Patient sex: M
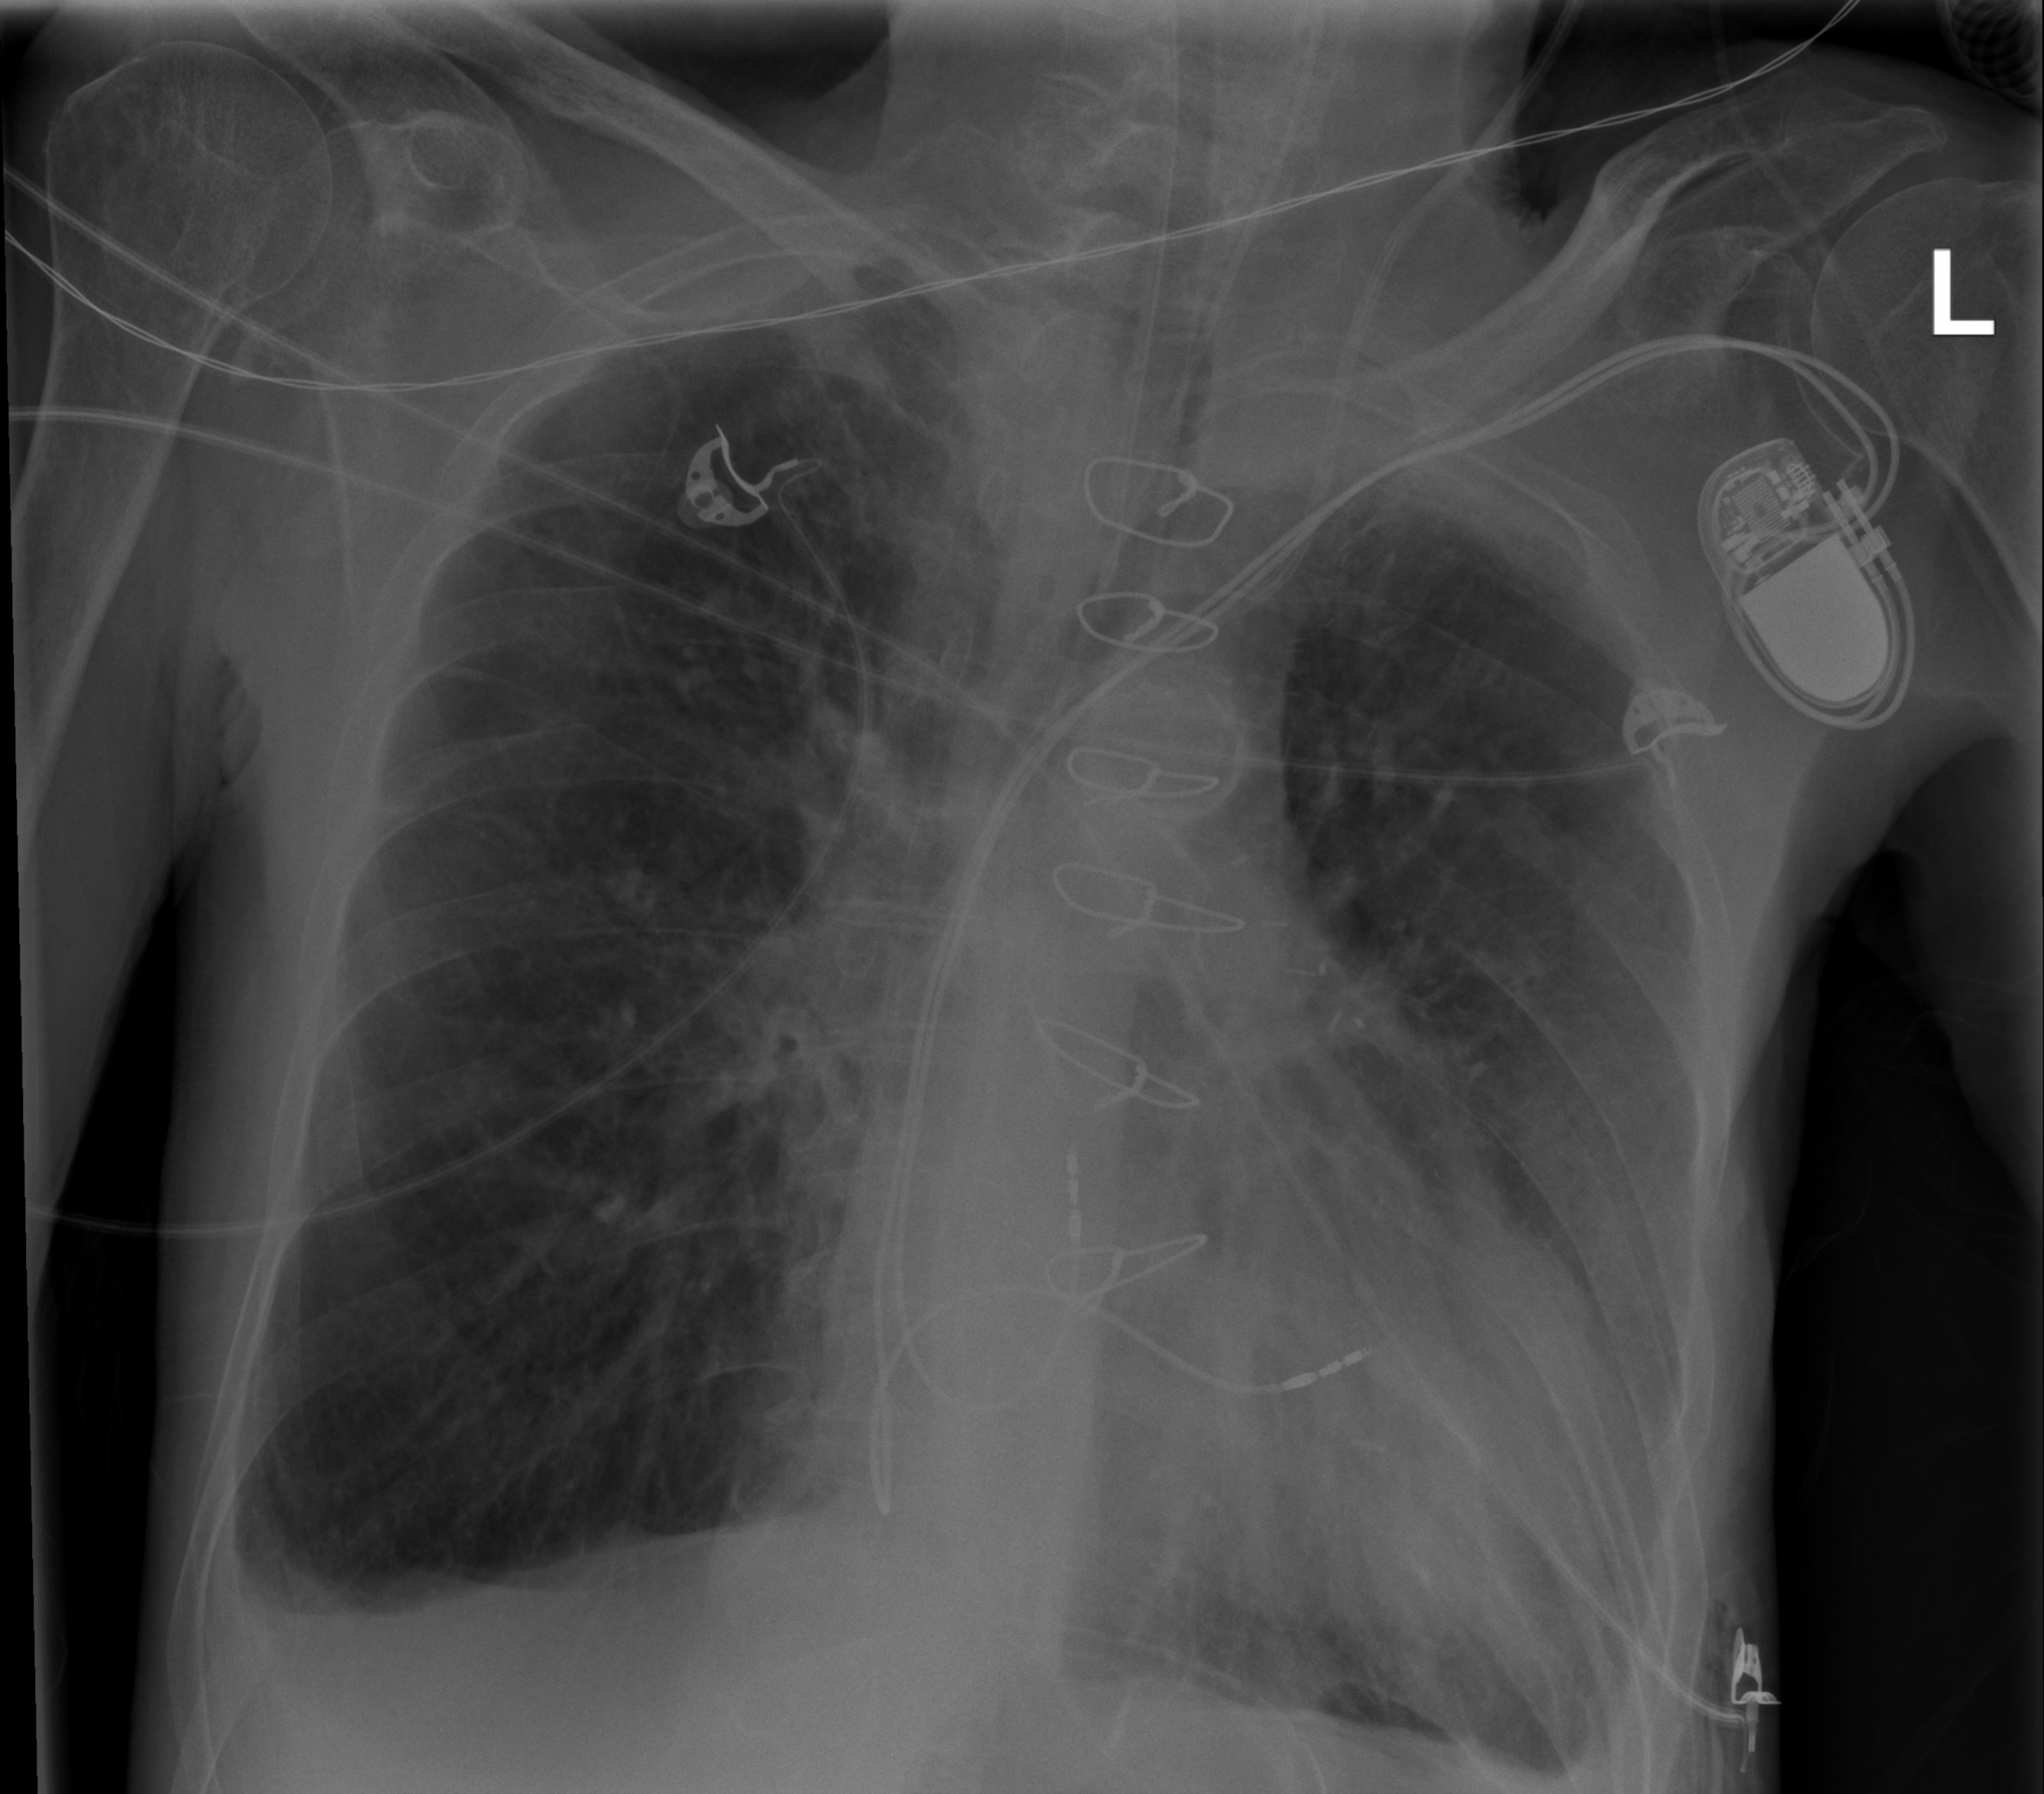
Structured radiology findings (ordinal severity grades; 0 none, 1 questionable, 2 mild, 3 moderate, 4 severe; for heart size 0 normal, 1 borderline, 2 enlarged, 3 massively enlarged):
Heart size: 2
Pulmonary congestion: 2
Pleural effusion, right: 2
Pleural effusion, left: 2
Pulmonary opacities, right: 0
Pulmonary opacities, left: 2
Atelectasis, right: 2
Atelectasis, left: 2